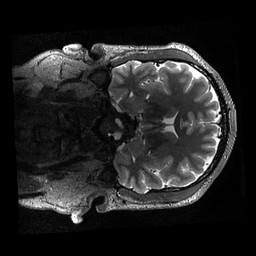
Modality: T2w
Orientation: coronal
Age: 32
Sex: male
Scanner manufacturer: siemens
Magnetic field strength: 3 T
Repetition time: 3.2 s
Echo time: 0.564 s